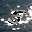
Label: 5